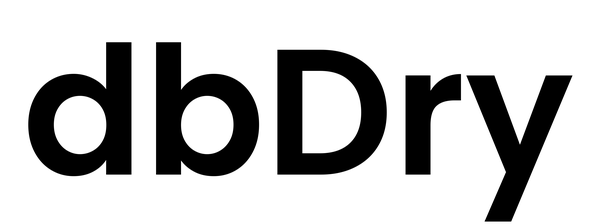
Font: Poppins-SemiBold